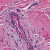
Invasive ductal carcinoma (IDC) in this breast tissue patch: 0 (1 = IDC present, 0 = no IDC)